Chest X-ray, PA view. Patient: 24 years old, sex M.
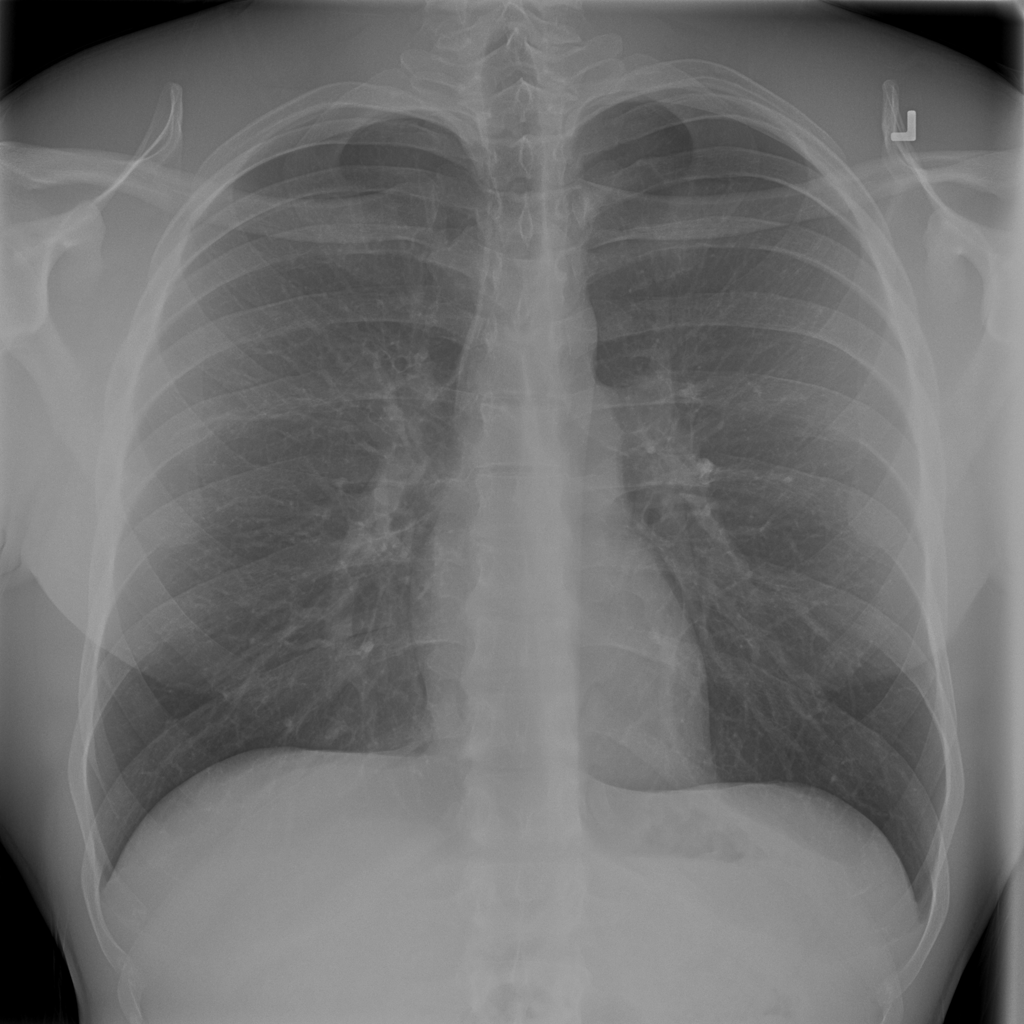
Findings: No Finding